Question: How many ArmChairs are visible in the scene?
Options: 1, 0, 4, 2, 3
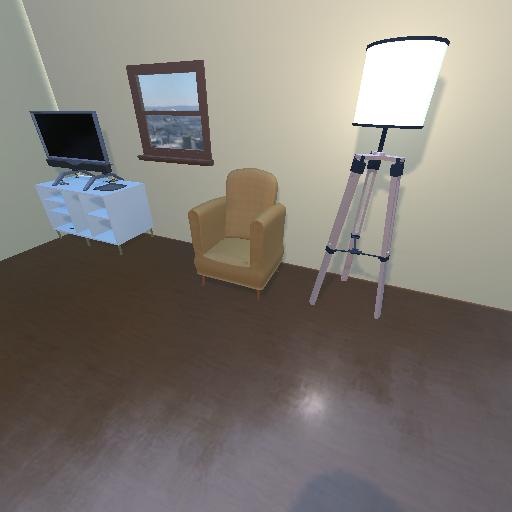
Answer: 1